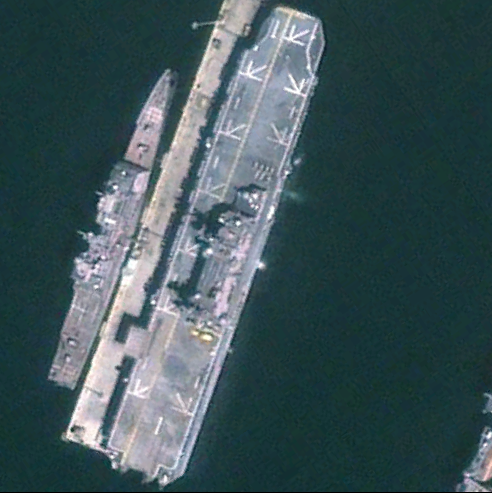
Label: assault